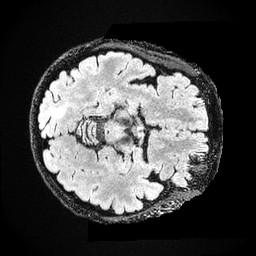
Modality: FLAIR
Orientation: axial
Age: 51
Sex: female
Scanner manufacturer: ge
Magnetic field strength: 3 T
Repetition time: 4.802 s
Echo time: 0.1157 s